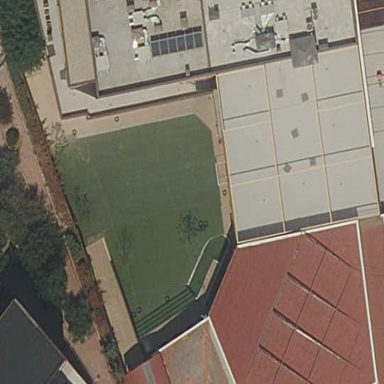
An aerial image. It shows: School.